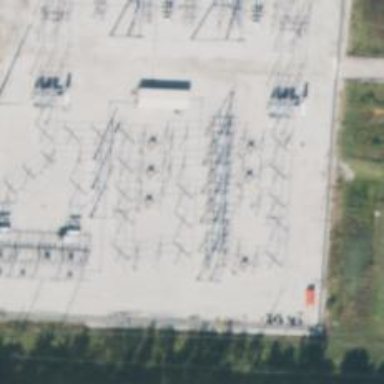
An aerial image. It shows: Switch for power supply.